Field crop: maize
Growth stage: 2
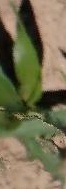
Species: maize